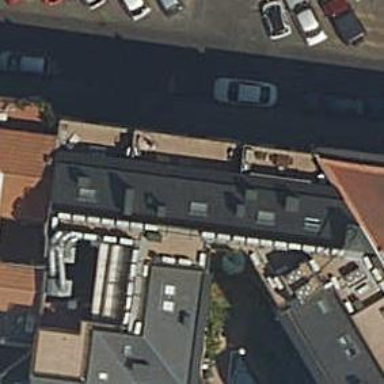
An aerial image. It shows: Kindergarten.